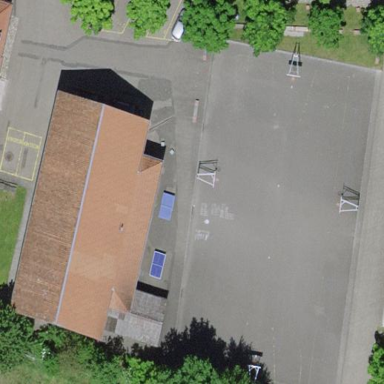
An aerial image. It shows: Schoolyard designated as leisure land.